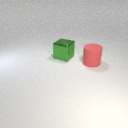
large green metal cube to the left of large red rubber cylinder